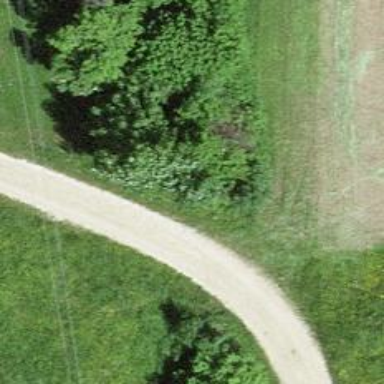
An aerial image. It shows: Gravel track with bridge. The track has grade3 tracktype.